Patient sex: M
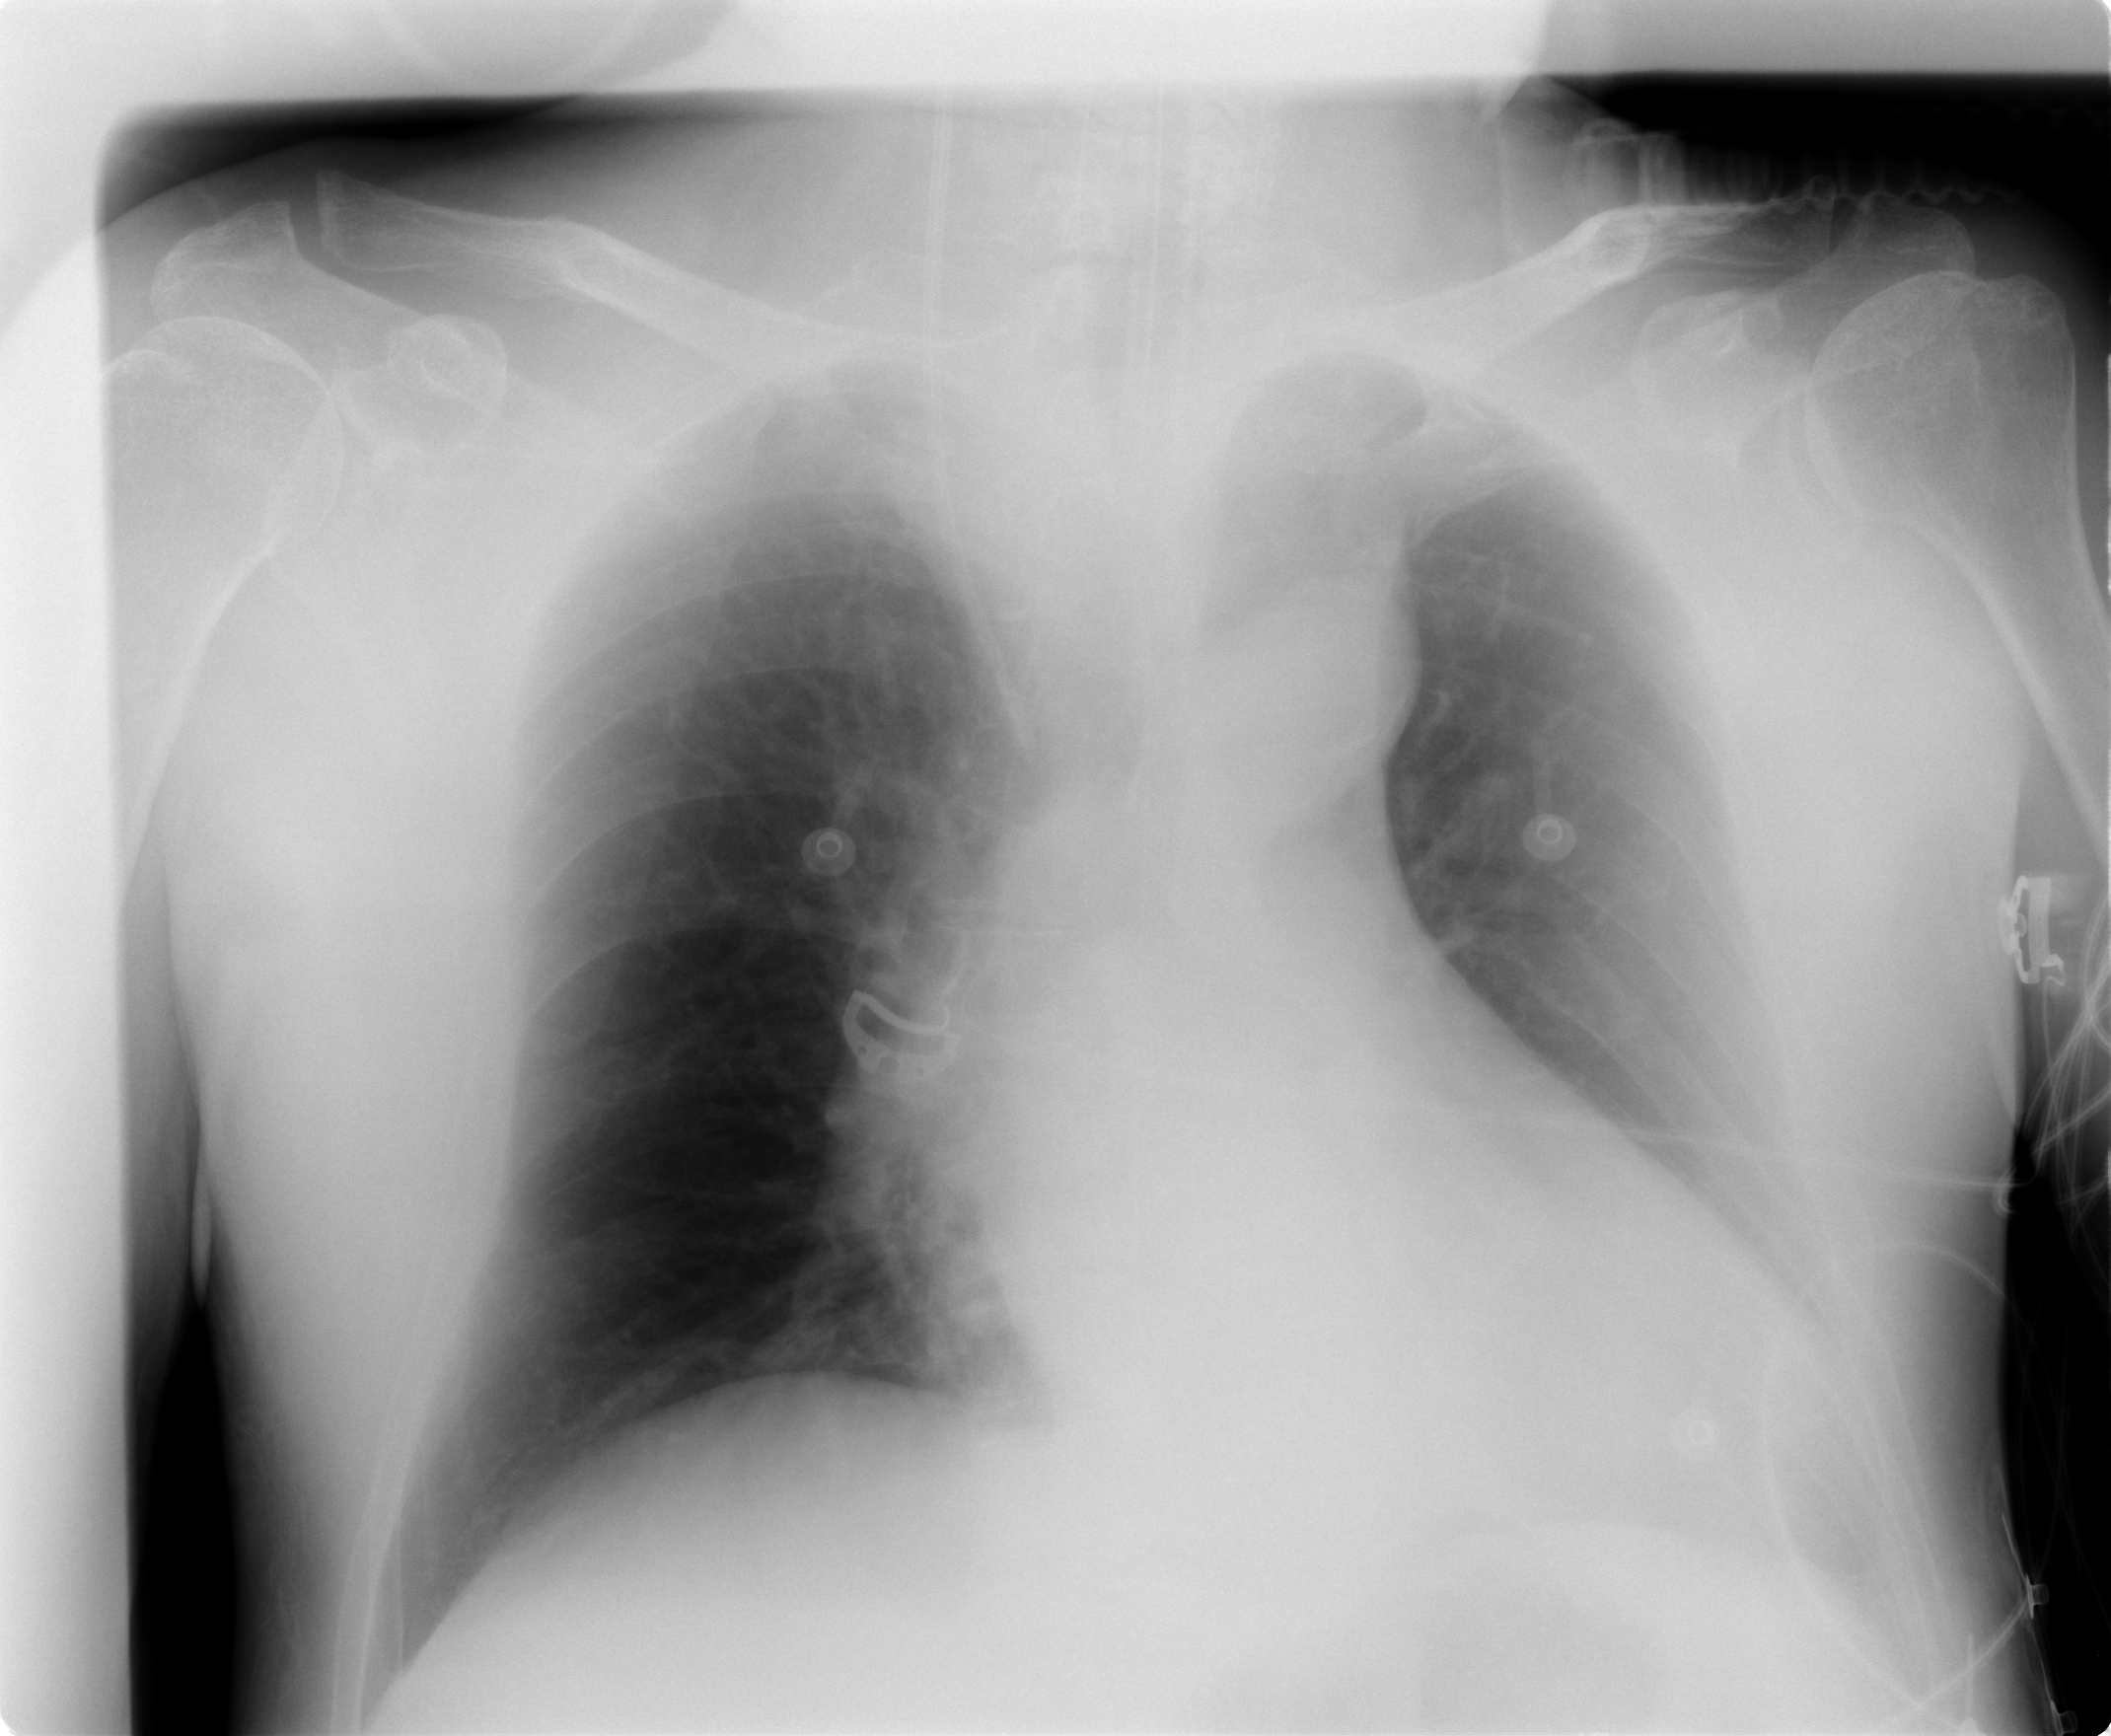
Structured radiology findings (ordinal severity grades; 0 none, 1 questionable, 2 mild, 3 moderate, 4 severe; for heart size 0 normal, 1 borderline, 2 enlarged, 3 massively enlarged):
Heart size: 2
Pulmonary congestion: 0
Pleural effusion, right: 0
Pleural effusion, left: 1
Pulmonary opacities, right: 0
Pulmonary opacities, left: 0
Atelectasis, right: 0
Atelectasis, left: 2